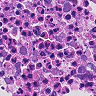
Metastatic tissue present: yes